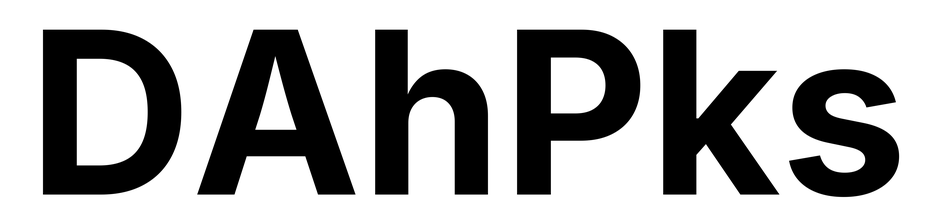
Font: Inter_Bold